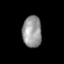
Tissue: lung
Cell type: Endothelial cells
Senescence score: 0.5555
Nuclear area (px): 592
Mean DAPI intensity: 151.439